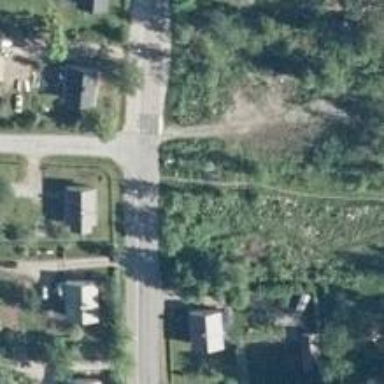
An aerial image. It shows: Uncontrolled road crossing.